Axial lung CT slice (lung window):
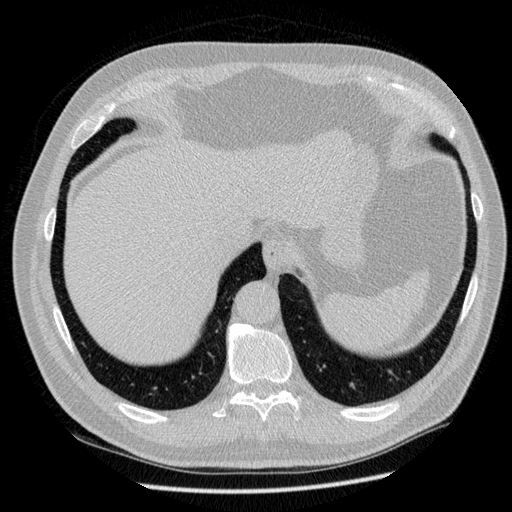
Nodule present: no